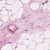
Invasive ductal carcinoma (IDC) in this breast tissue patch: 0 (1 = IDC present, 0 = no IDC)